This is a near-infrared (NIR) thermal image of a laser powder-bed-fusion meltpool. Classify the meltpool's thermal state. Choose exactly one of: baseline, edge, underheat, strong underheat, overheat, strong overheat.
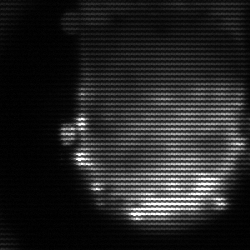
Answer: baseline